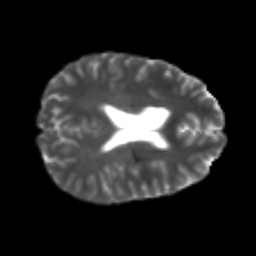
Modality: T2w
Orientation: axial
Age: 21
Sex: male
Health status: healthy
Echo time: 0.074 s